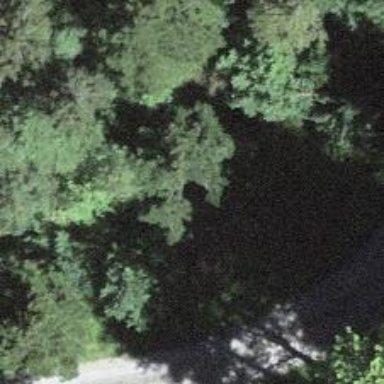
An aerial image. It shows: Culvert tunnel.